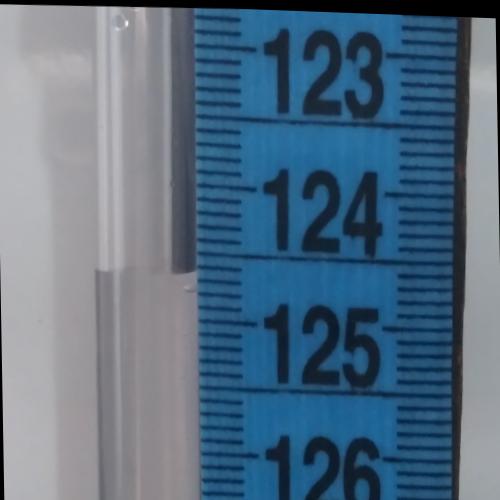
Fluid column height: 124.6 cm